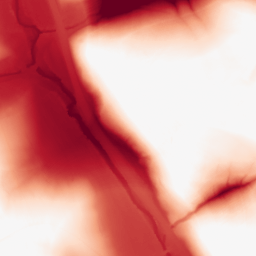
Category: morphological
Decomposition family: tophat
Decomposition parameters: size: 100
mode: black
Upsampling method: cubic_catmull_rom
Upsampling parameters: scale: 4
Upsampling scale: 4